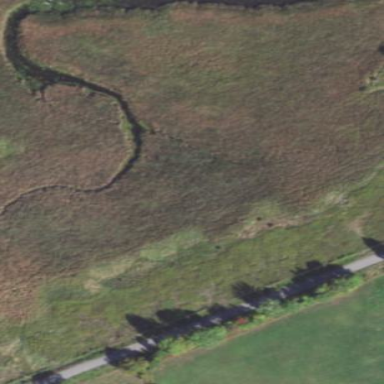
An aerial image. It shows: Fen wetland area.